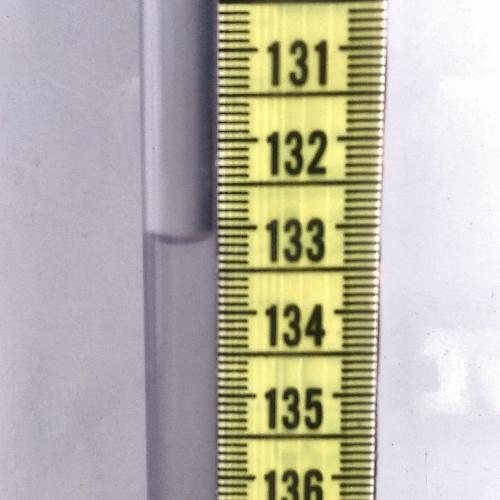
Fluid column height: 133.1 cm